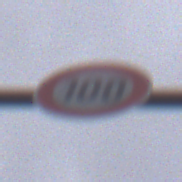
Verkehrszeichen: Geschwindigkeit100
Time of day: Midday
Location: Outdoor (Urban)
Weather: Overcast
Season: NotSpecified
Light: Natural